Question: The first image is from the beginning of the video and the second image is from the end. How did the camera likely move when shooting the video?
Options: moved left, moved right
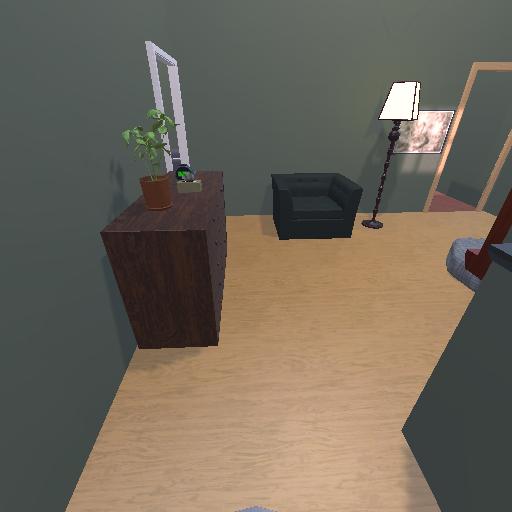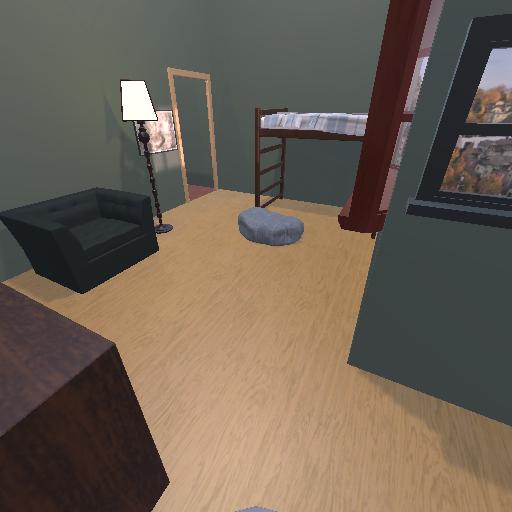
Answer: moved left